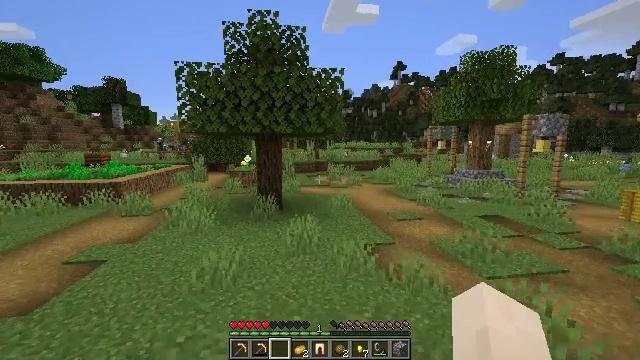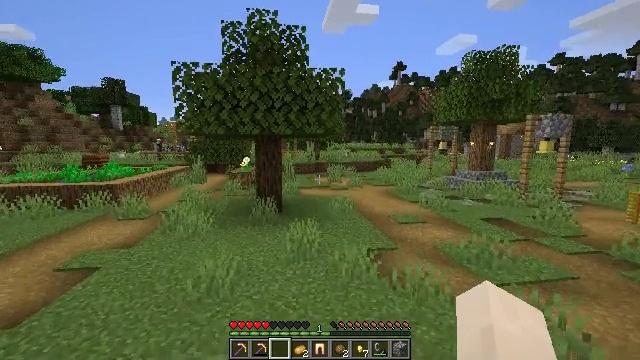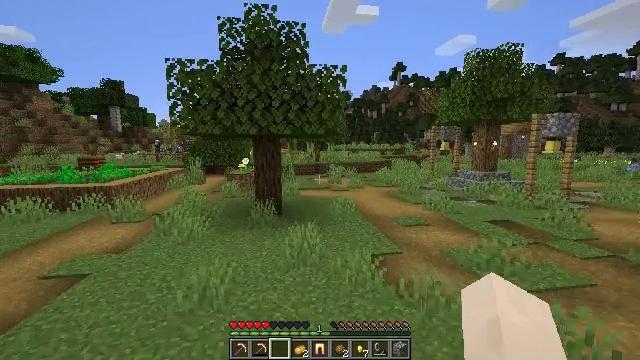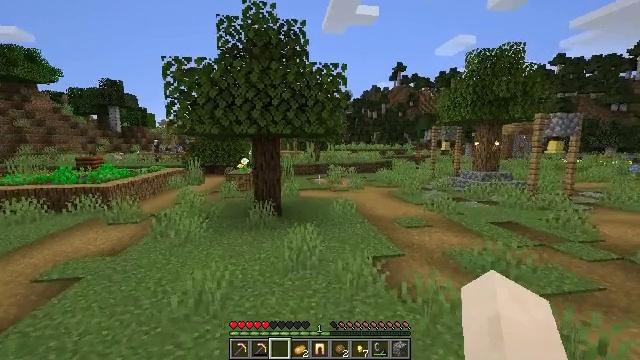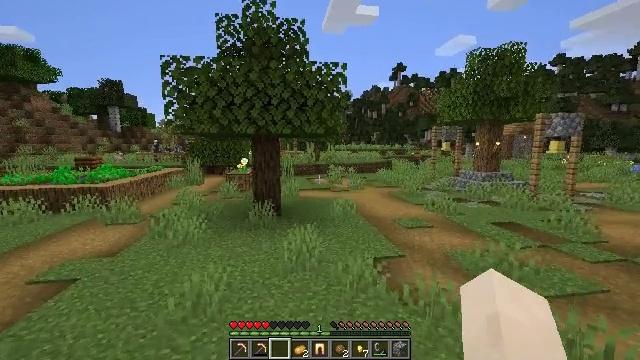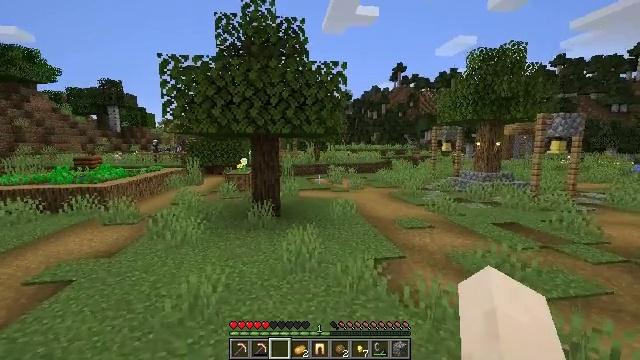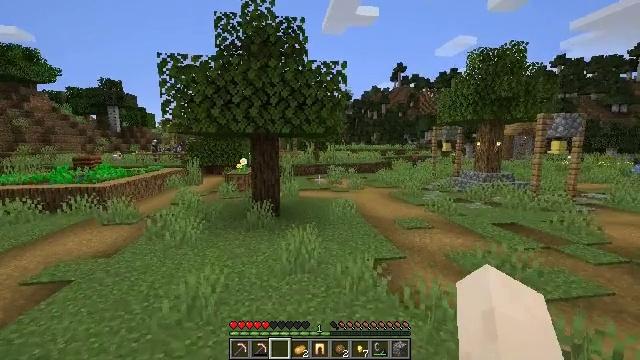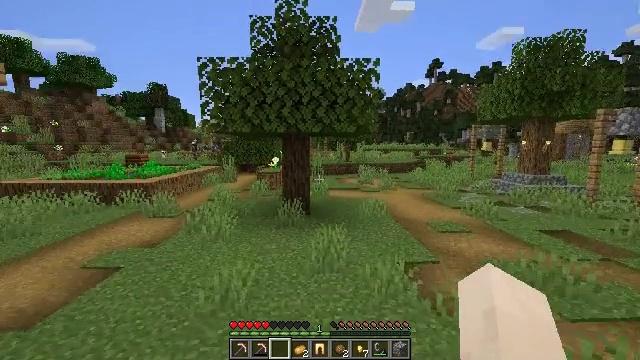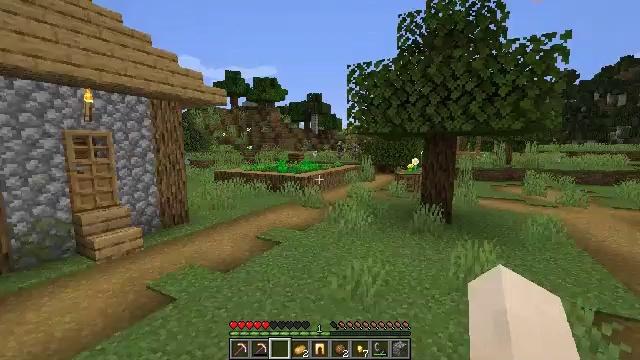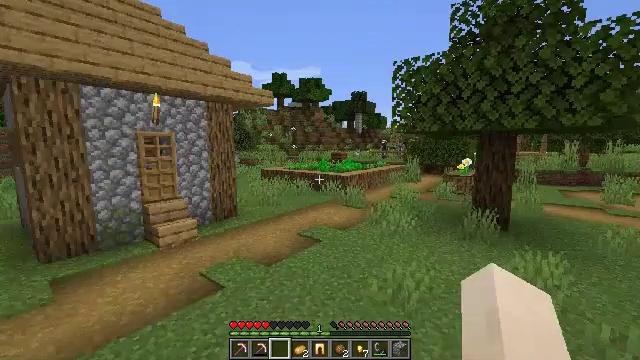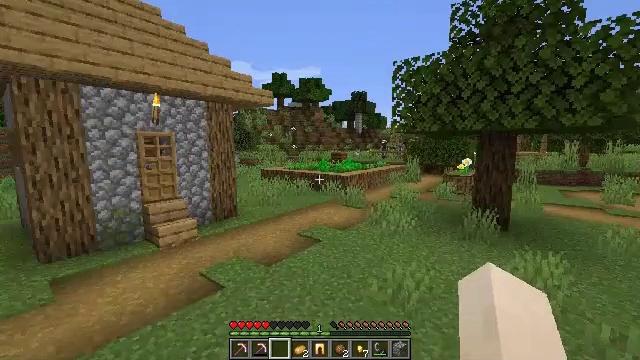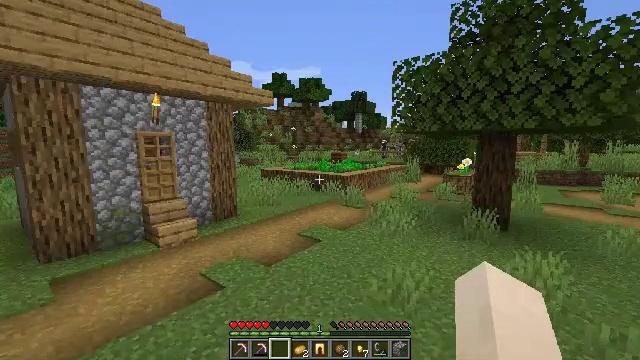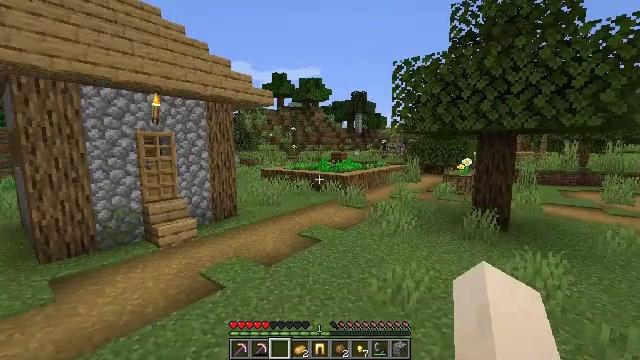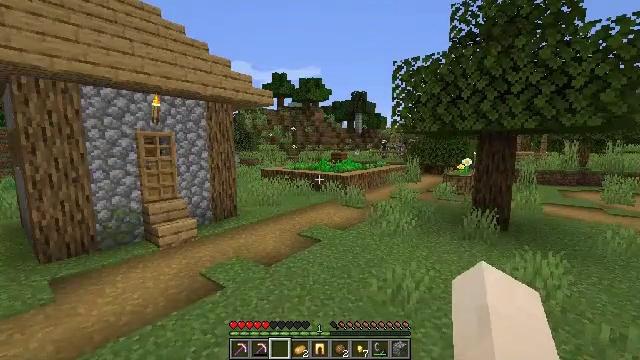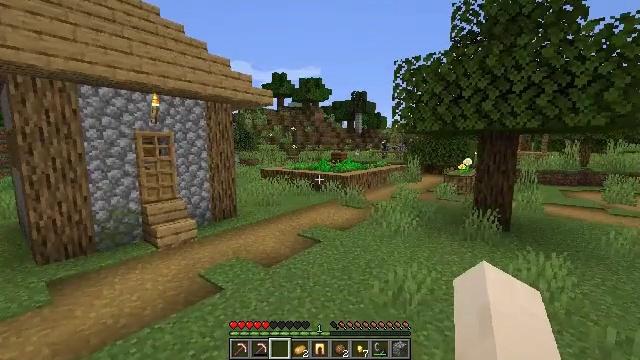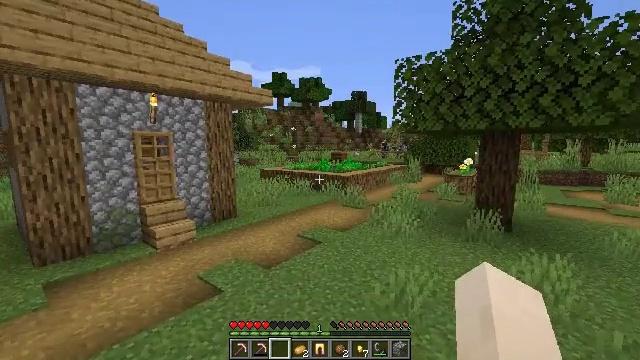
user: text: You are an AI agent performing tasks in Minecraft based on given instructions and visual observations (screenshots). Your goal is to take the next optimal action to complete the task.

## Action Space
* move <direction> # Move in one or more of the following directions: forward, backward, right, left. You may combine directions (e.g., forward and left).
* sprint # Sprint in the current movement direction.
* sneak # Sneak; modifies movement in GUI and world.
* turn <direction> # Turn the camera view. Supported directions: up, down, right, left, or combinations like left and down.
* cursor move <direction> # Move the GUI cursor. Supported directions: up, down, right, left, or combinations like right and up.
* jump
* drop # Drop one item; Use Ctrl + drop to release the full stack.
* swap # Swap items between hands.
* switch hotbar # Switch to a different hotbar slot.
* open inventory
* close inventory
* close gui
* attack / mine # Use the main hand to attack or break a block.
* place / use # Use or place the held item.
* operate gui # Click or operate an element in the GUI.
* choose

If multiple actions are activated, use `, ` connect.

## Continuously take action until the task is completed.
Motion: motion action
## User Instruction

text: Collect oak log for crafting.
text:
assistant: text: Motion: move forward
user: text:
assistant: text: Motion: move forward
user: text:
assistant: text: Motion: no_op
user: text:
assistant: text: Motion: no_op
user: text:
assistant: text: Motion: no_op
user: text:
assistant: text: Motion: no_op
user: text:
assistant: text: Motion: turn left
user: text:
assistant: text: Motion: turn left
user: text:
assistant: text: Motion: turn left
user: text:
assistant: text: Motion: no_op
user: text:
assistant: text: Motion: no_op
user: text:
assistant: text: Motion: no_op
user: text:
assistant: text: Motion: no_op
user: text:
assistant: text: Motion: move forward
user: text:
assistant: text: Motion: move forward
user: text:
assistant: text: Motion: move forward
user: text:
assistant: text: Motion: move forward
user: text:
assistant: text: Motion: move forward
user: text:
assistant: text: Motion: move forward
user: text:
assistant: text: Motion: move forward
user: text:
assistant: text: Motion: move forward
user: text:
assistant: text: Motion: move forward
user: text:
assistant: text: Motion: move forward
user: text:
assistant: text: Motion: move forward
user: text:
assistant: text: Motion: move forward
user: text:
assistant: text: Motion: move forward
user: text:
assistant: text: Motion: move forward, turn left
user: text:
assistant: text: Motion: move forward and move left, turn left
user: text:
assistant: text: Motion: move forward and move left, turn left
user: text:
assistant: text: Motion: move forward and move left, turn left